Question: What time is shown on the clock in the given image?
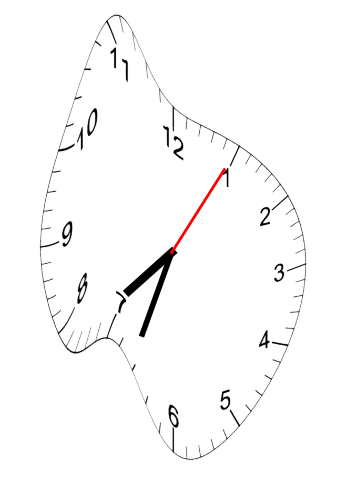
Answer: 07:33:05